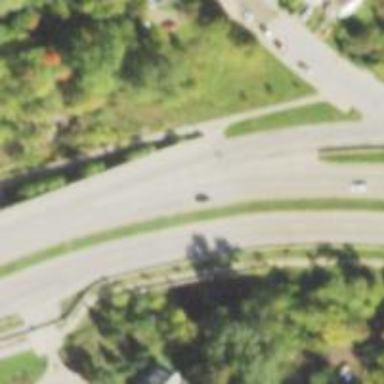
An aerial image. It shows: Trunk link highway.